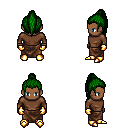
a pixel art fantasy rpg character, male body template, human, dark skin, brown long-sleeve shirt, robe skirt, green long topknot hairstyle, gold gloves, gold boots, four views (front, back, left, right), 2x2 character sprite sheet, small pixel art, hard edges, no anti-aliasing